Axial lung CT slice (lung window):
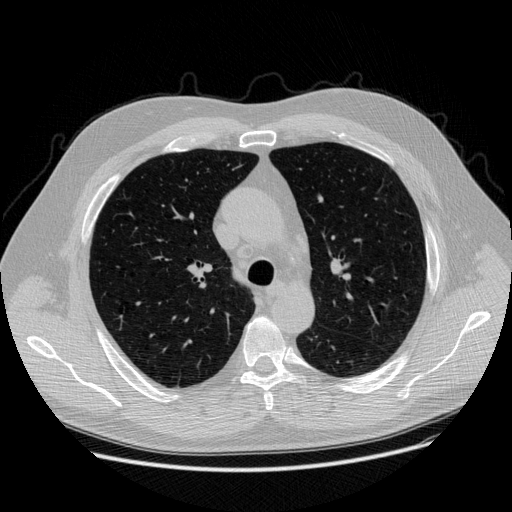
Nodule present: no